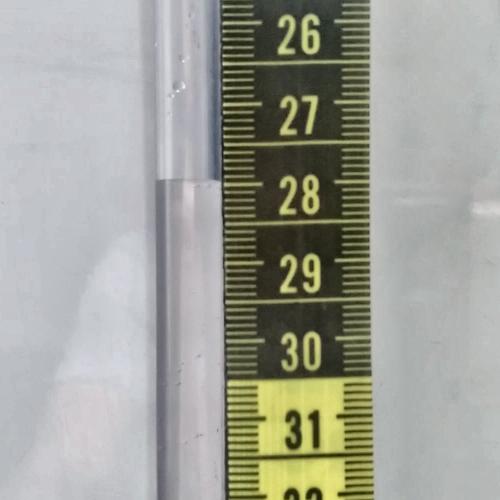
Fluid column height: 28.0 cm